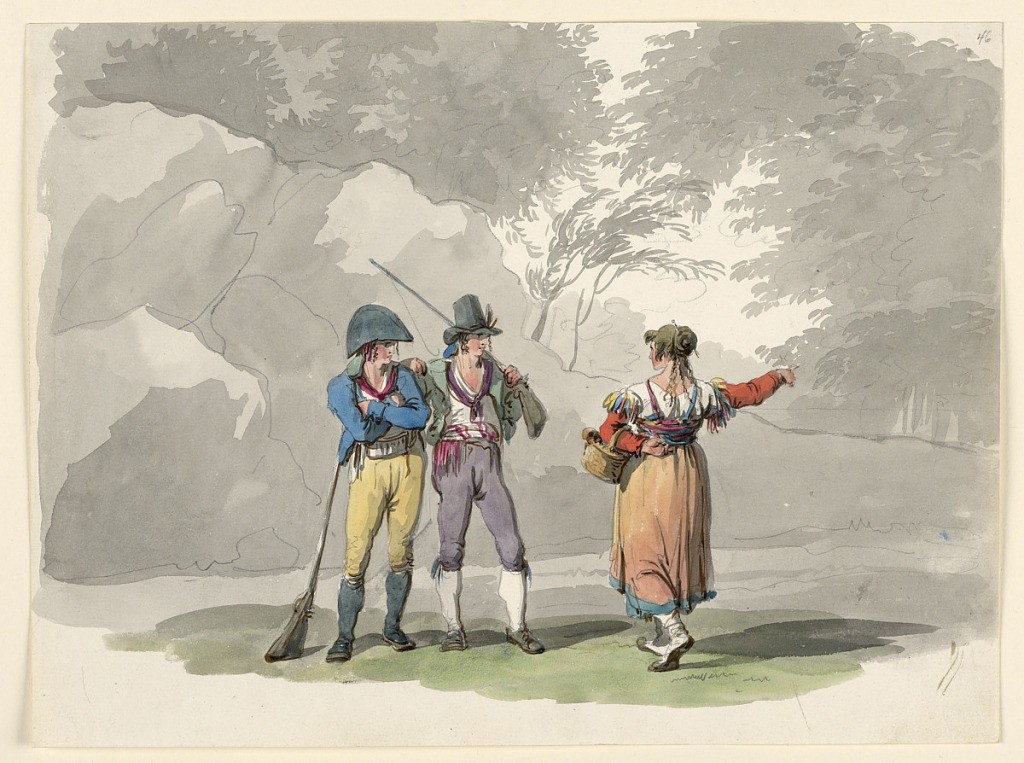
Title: A Woman and Two Men with Guns. Costumes of the Kingdom of Naples
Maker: Bartolomeo Pinelli, Italian, 1781–1835
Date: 1807–08
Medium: Paper
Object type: Drawing
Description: With slight alterations, similar to plate 46, loc. cit.